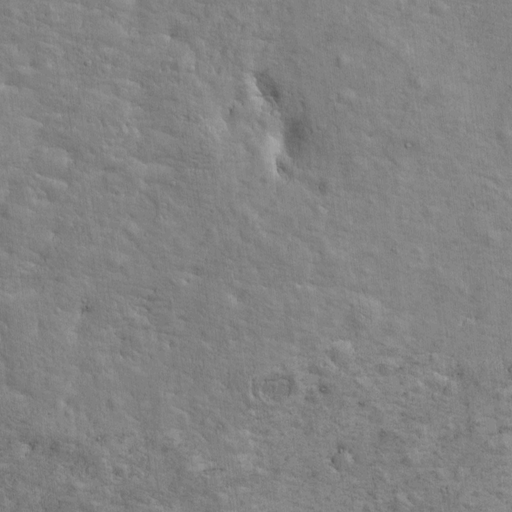
Classes present: Background